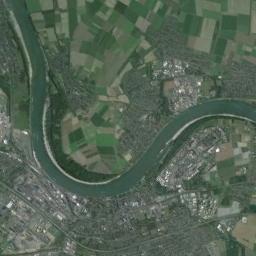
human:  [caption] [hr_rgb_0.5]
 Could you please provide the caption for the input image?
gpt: The river goes through farmland and houses .

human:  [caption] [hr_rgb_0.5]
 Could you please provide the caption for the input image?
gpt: The river is surrounded by trees .

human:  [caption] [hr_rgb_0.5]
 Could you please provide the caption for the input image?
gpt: The dark green river is flanked by some fields and residential areas .

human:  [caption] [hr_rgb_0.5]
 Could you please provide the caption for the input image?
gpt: A bending green river with green and tawny fields on both sides of the bank and a bustling city .

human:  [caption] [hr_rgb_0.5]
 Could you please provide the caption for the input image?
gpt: There are many buildings and farmlands near the river .